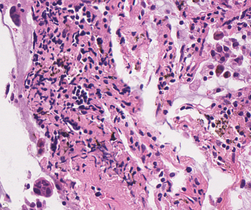
Tumor epithelial tissue: yes
Tumor-associated stroma tissue: yes
Normal tissue: no